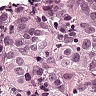
Metastatic tissue present: yes